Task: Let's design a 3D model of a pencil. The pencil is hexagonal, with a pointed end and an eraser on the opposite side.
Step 15:
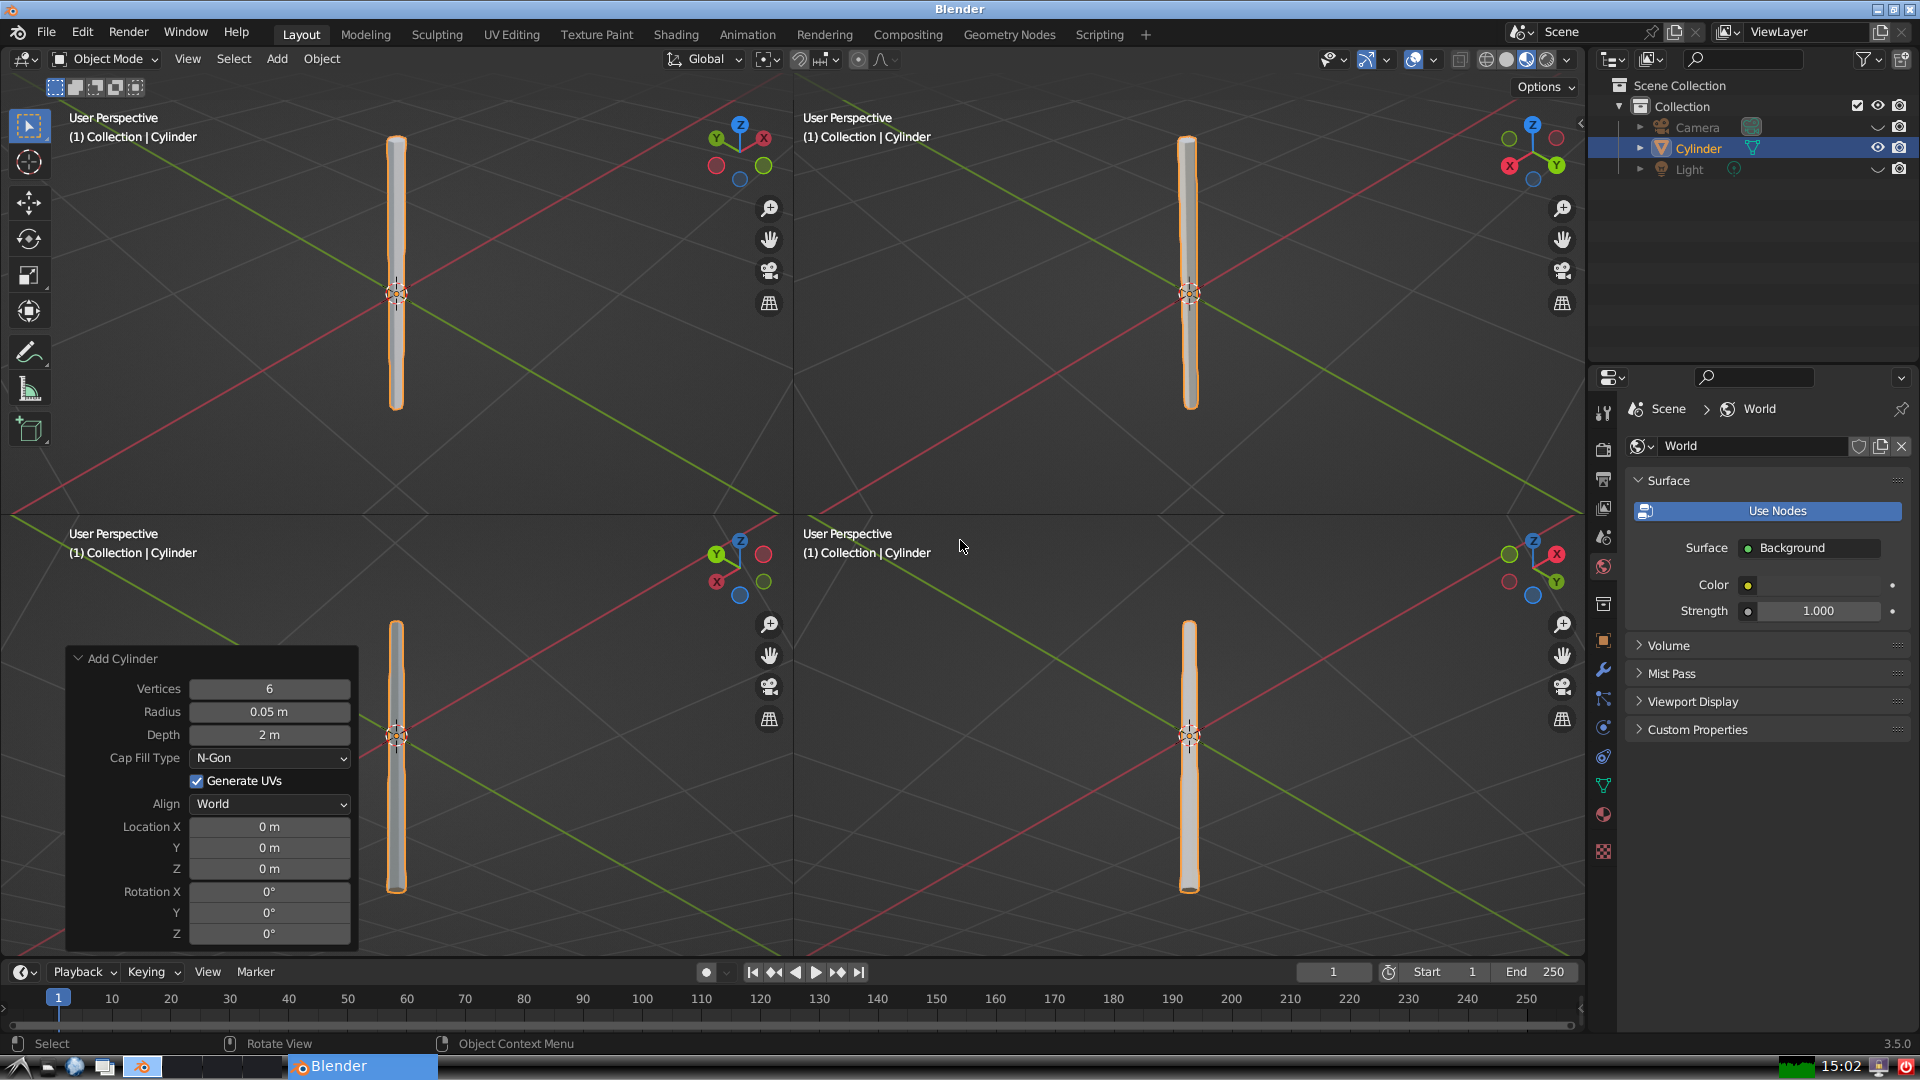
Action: {"mouse_move": [270, 731]}